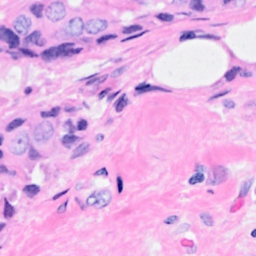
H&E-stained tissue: Breast